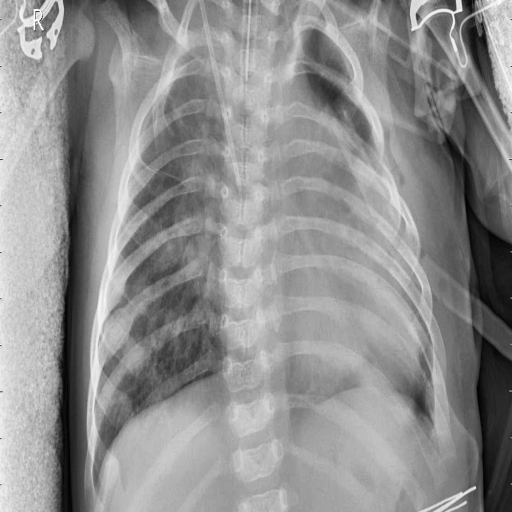
Finding: PNEUMONIA